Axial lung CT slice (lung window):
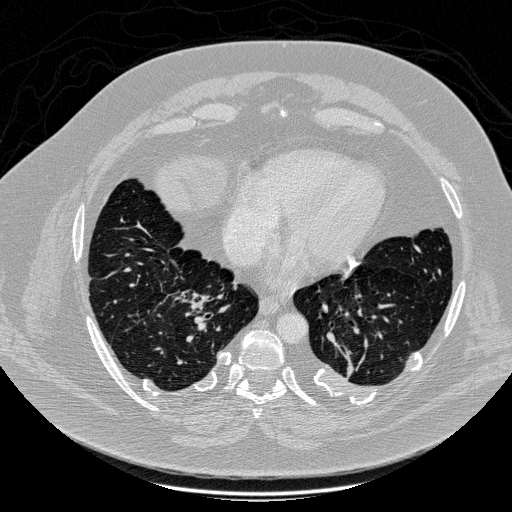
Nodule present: no